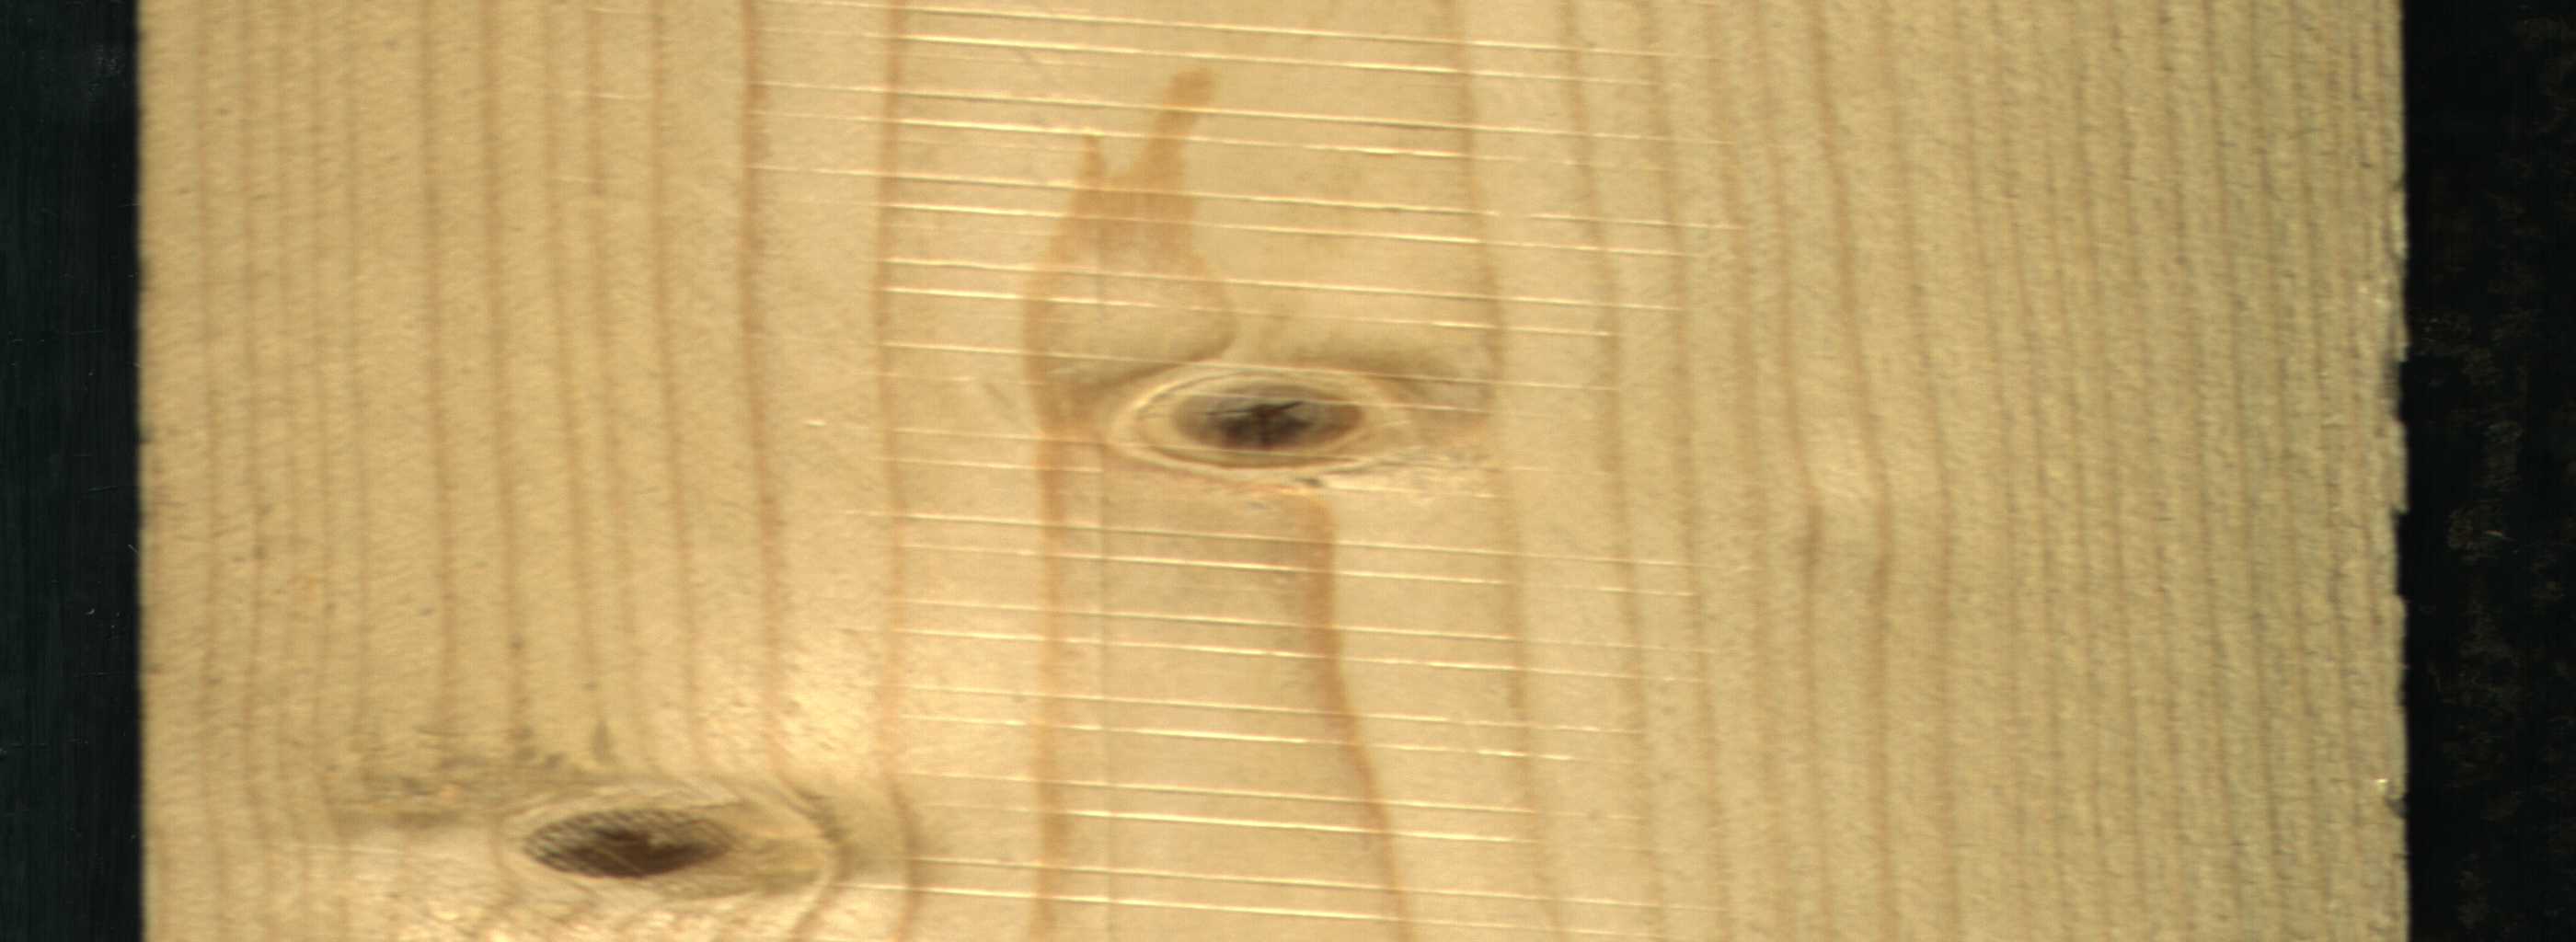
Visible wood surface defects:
Live_Knot
Live_Knot